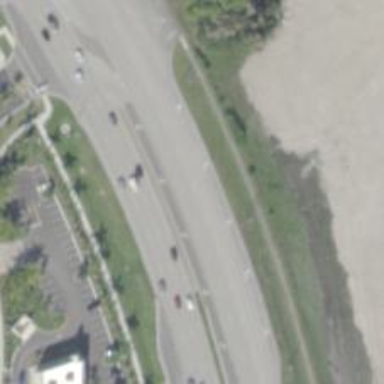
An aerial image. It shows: Primary link highway.